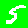
Digit: 5